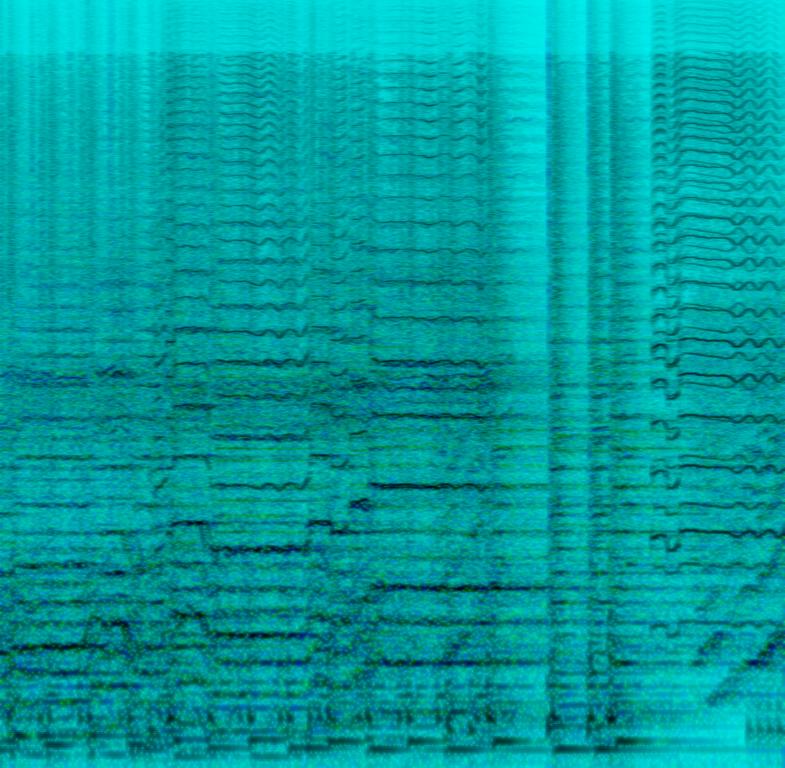
This song is a spirited instrumental. The tempo is fast with enthusiastic brass harmony , with trumpet flourish, trombone and violins, cello and viola playing an upbeat melody along with vigorous drumming, piano accompaniment and cheerful, animated choral backup. The song is animated, vibrant, energetic and full of life. The sound of the hooves of horses and whistling indicates that this is Country music.